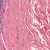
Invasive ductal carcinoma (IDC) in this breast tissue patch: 0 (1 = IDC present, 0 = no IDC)